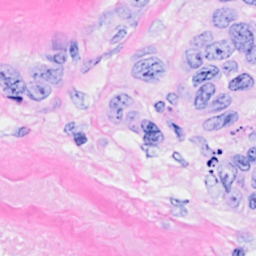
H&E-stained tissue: Breast